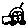
Label: car